Aerial crown-view tile of a tropical tree (Barro Colorado Island, Panama), acquired 20250414:
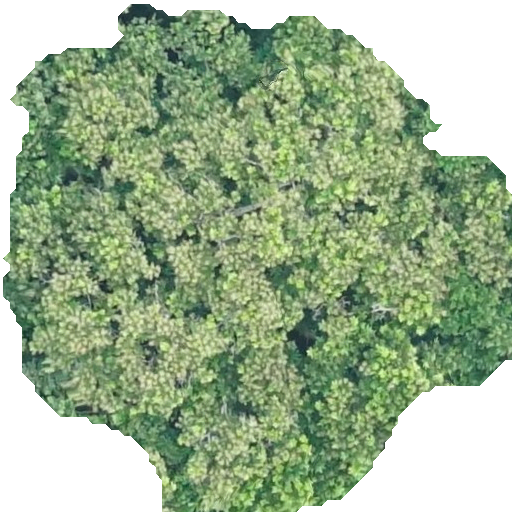
Species: Anacardium excelsum
GBIF accepted scientific name: Anacardium excelsum
Crown area: 296.125 m²